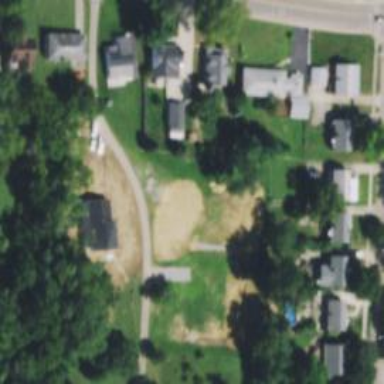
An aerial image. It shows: Shared driveway marked as service road.